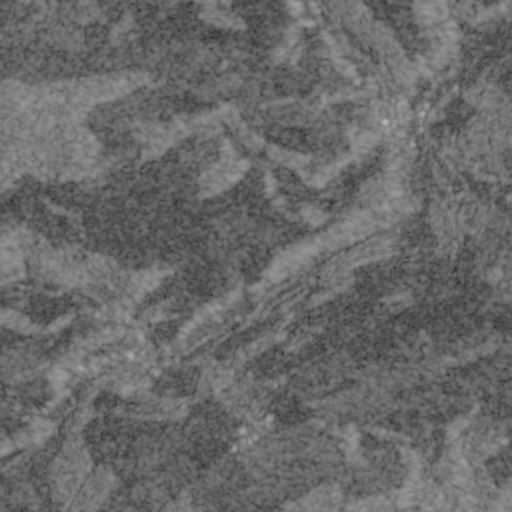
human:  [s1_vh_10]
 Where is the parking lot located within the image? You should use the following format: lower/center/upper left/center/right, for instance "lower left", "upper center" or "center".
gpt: The parking lot is located in the upper right of the image.
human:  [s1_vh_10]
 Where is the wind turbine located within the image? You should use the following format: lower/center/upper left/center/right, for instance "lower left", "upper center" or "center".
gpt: The wind turbine is located in the lower right of the image.
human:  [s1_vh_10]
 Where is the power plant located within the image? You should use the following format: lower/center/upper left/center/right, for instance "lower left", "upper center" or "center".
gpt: There is no power plant in the image.

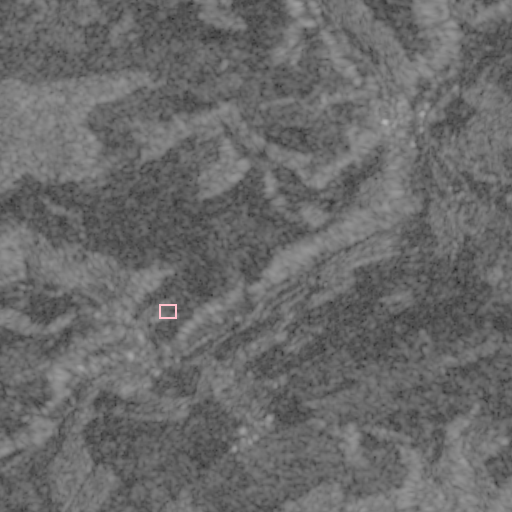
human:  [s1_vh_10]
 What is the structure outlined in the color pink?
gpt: The structure outlined in pink is a park.
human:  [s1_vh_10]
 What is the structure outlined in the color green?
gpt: There is no green outline.